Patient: sex M, age 29
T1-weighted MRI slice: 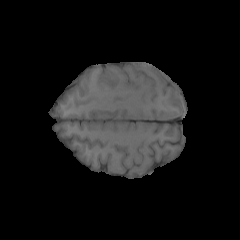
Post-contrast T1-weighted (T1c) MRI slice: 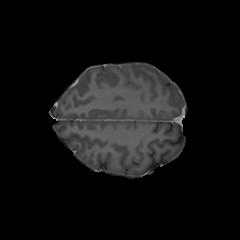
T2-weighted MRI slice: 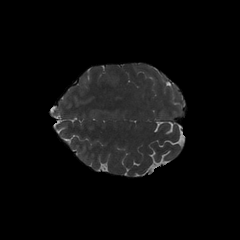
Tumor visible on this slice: no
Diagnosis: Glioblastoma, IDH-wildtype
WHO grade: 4